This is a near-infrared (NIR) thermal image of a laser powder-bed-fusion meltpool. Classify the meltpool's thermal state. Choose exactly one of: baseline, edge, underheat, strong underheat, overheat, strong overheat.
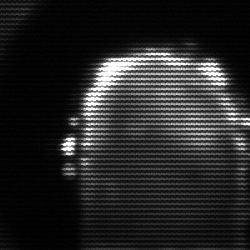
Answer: baseline